Question: '''
for design in list
if len(design) > 12:
df["Name"] = str(design)[:12] + str("...")
fig.add_trace(
go.Box(
x=df["Name"],
y=df[y_variable],
name="",
quartilemethod=quartile_method,
boxpoints=False,
)
'''
so if i have 2 names in the list
name1 = ABCDEFGHIJKL
name2 = ABCDEFGHIJKLM
after truncation
name1 = ABCDEFGHIJKL
name2 = ABCDEFGHIJKL
so both become same in x.
Overlapping box blot with same x

How to overcome this?
I tried using unique identifier but at the same time I want to have same in the x axis
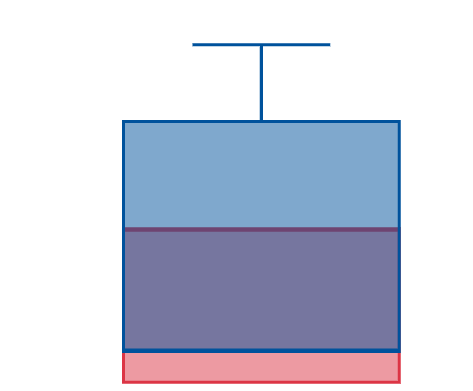
Answer: - <URL>- -
1. not truncating x value
2. resolved by updating xaxis ticks so that truncated value is displayed and bar plots are maintained
'''
import plotly.express as px
import plotly.graph_objects as go
df = px.data.tips()
df["name"] = df["time"].map({"Dinner": "ABCDEFGHIJKLMNO", "Lunch": "ABCDEFGHIJKLMNOP"})
go.Figure(
[
go.Box(
x=df.loc[df["name"].eq(n), "name"].str[0:12],
y=df.loc[df["name"].eq(n), "total_bill"],
name=n,
boxpoints=False
)
for n in df["name"].unique()
]
).show()
go.Figure(
[
go.Box(
x=df.loc[df["name"].eq(n), "name"],
y=df.loc[df["name"].eq(n), "total_bill"],
name=n,
boxpoints=False
)
for n in df["name"].unique()
]
).update_layout(xaxis=dict(tickmode="array", tickvals=df.loc[:, "name"], ticktext=df.loc[:, "name"].str[0:12]))
'''
<URL>